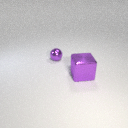
large purple metal cube to the right of small purple metal sphere